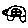
Label: car